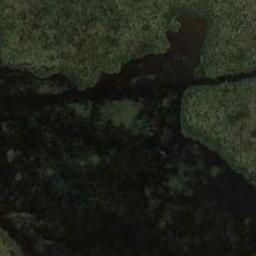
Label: wetland